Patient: sex F, age 60
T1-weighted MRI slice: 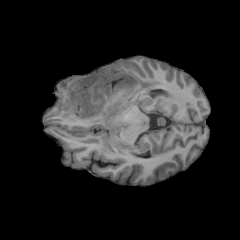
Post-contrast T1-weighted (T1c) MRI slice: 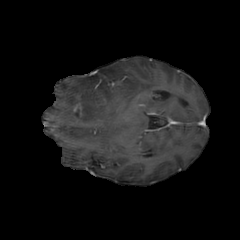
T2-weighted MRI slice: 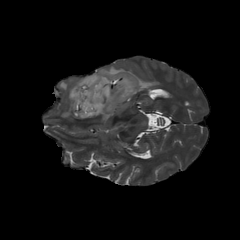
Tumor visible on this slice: yes
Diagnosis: Astrocytoma, IDH-mutant
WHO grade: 3